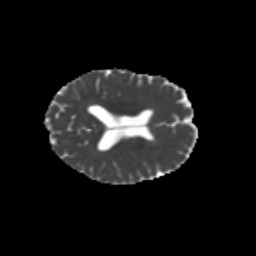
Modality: MD
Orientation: axial
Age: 52
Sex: female
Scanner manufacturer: siemens
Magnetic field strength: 3 T
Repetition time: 1.8 s
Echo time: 0.07 s